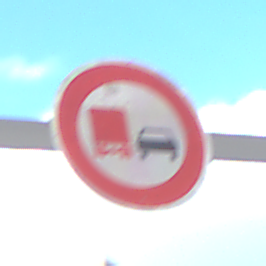
Verkehrszeichen: UeberholverbotKraftfahrzeuge
Umgebung: Outdoor, Suburban
Tageszeit: MorningAfternoon
Wetter: PartlyCloudy
Licht: Natural
Jahreszeit: NotSpecified
Kontrast: HighContrast